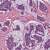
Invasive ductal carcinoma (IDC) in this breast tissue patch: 1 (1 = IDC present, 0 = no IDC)